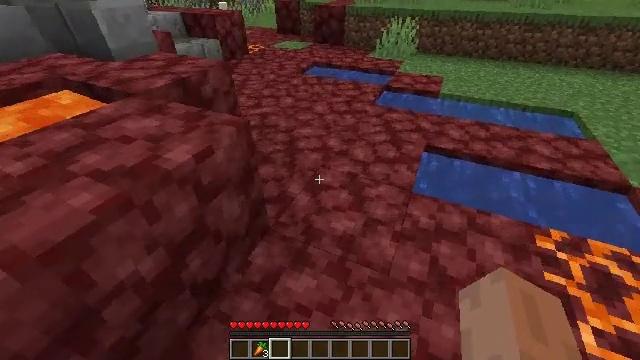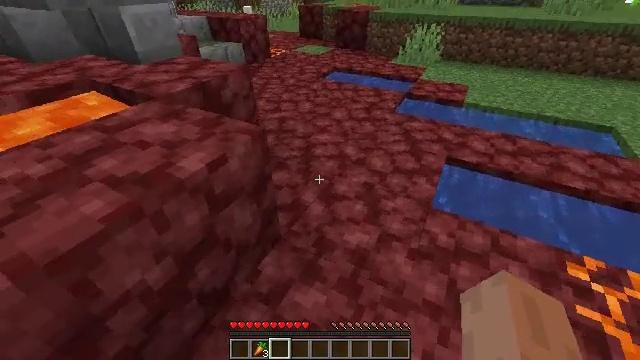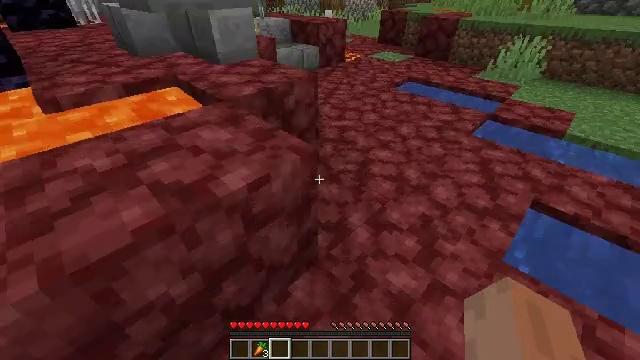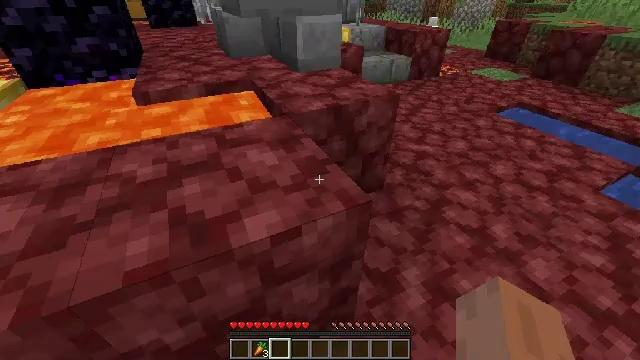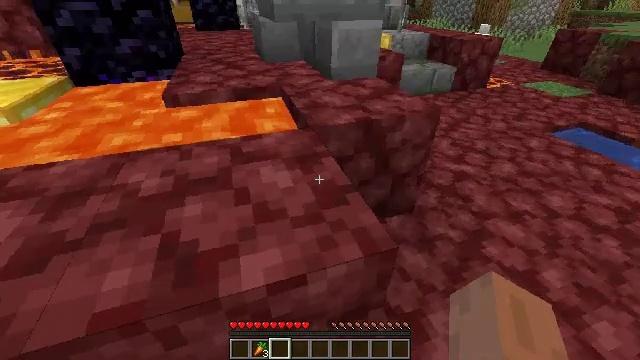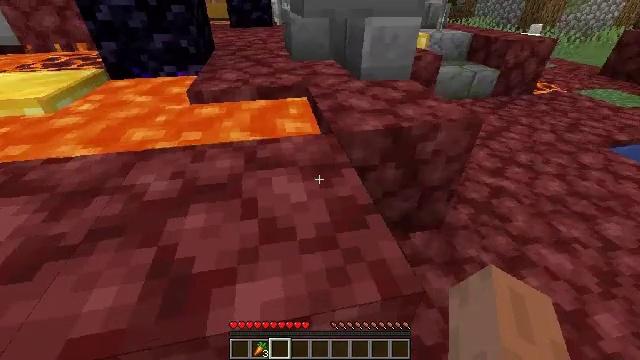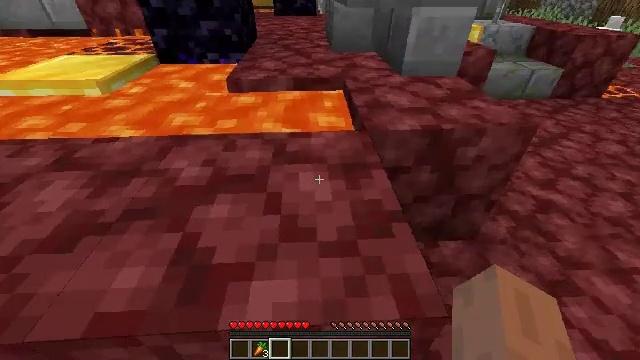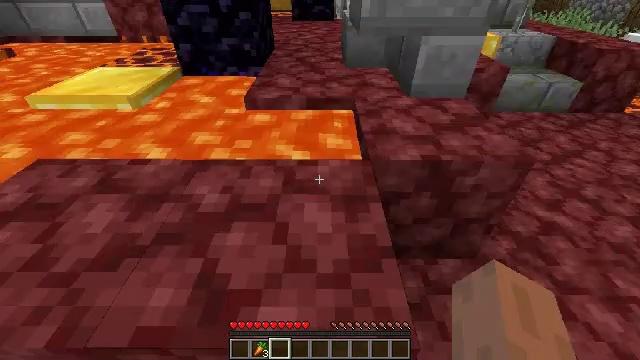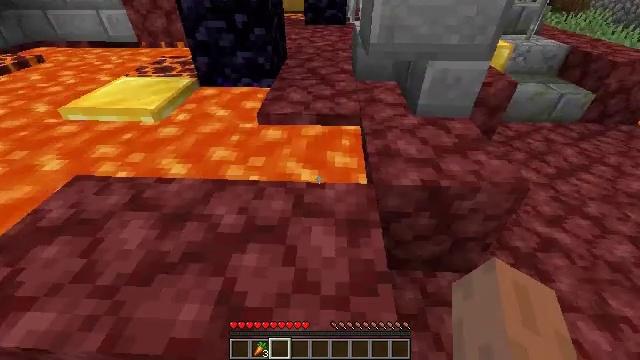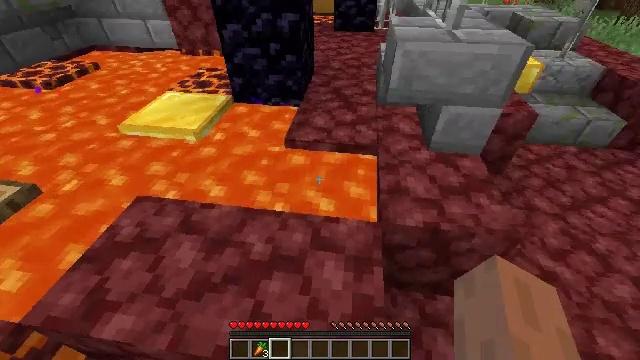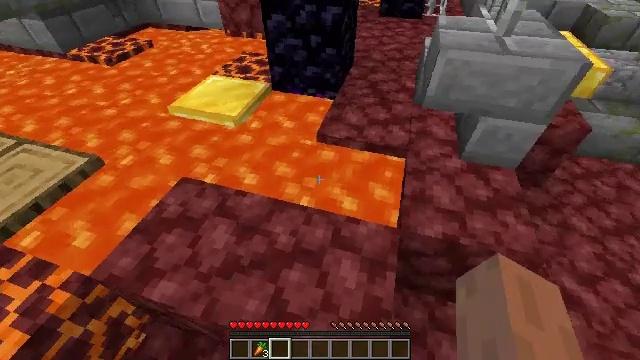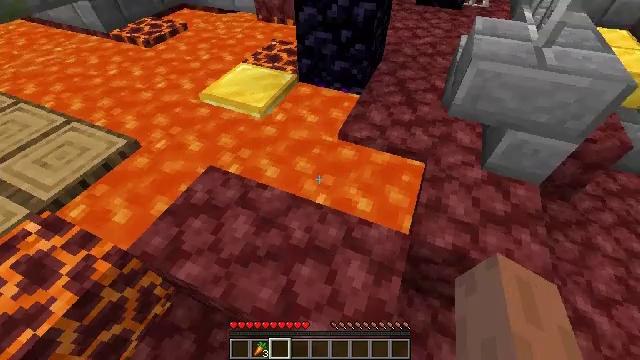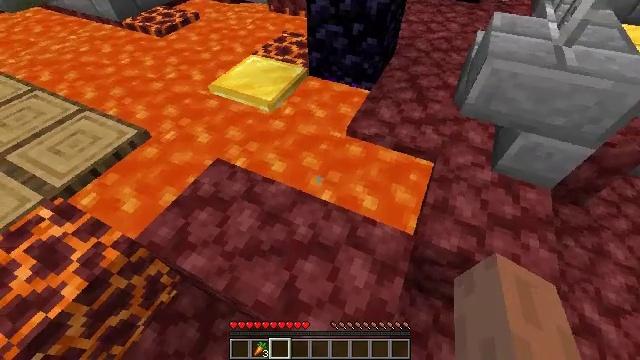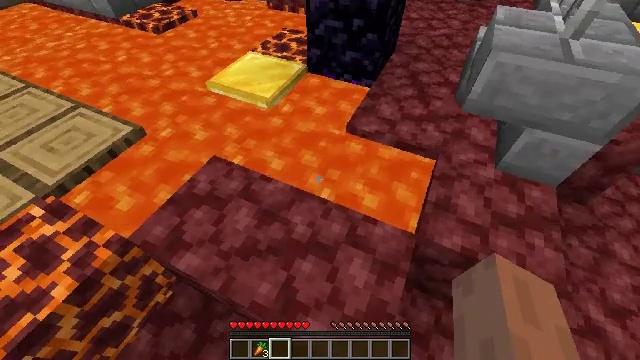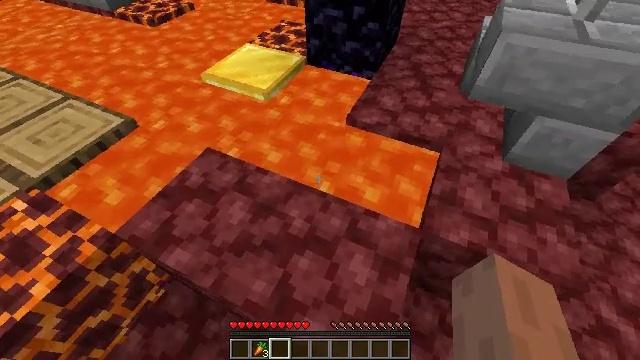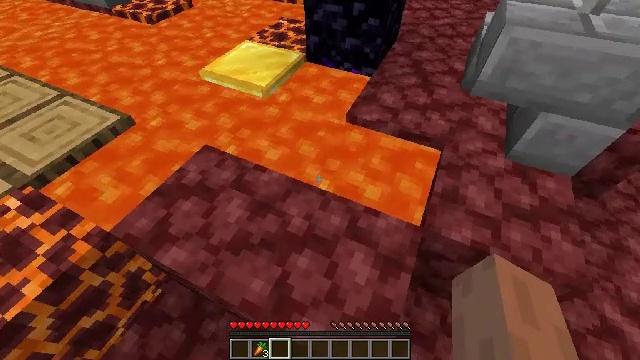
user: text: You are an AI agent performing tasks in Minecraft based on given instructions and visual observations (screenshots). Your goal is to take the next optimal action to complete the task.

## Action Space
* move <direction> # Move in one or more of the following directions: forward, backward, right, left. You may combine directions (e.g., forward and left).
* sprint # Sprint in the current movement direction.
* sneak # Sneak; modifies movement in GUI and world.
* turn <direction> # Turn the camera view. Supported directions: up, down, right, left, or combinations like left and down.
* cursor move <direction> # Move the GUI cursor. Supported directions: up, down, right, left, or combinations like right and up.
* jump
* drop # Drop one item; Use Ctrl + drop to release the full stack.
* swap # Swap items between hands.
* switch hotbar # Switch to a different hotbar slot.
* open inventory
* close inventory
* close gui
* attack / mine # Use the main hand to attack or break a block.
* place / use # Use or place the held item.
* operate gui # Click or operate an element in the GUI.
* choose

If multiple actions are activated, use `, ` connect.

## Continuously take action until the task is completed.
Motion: motion action
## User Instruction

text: Kill mobs.
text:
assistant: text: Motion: move forward, turn left
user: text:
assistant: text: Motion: move forward, turn left
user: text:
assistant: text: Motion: move forward, turn left
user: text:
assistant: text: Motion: move forward, turn left
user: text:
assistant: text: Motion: move forward, turn left
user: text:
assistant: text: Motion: move forward, turn left and down
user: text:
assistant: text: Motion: move forward, turn left, jump
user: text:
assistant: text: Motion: move forward, turn left and down, jump
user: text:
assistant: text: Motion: move forward, turn left and down, jump
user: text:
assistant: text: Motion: move forward, turn left and down, jump
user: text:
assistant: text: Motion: turn left and down
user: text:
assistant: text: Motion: turn left and down
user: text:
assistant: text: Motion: no_op
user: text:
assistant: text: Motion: no_op
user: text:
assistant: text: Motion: no_op
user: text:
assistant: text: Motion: no_op
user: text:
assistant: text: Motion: no_op
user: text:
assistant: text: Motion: turn right
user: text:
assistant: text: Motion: turn right
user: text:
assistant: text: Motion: turn right and up
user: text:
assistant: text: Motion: turn right and up
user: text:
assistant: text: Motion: turn right and up
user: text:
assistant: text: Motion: turn right and up
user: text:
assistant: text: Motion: turn right
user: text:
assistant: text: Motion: no_op
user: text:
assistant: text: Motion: move forward
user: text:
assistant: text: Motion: move forward
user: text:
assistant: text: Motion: move forward
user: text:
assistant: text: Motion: move forward
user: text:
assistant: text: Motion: move forward